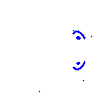
Particle: proton